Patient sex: M
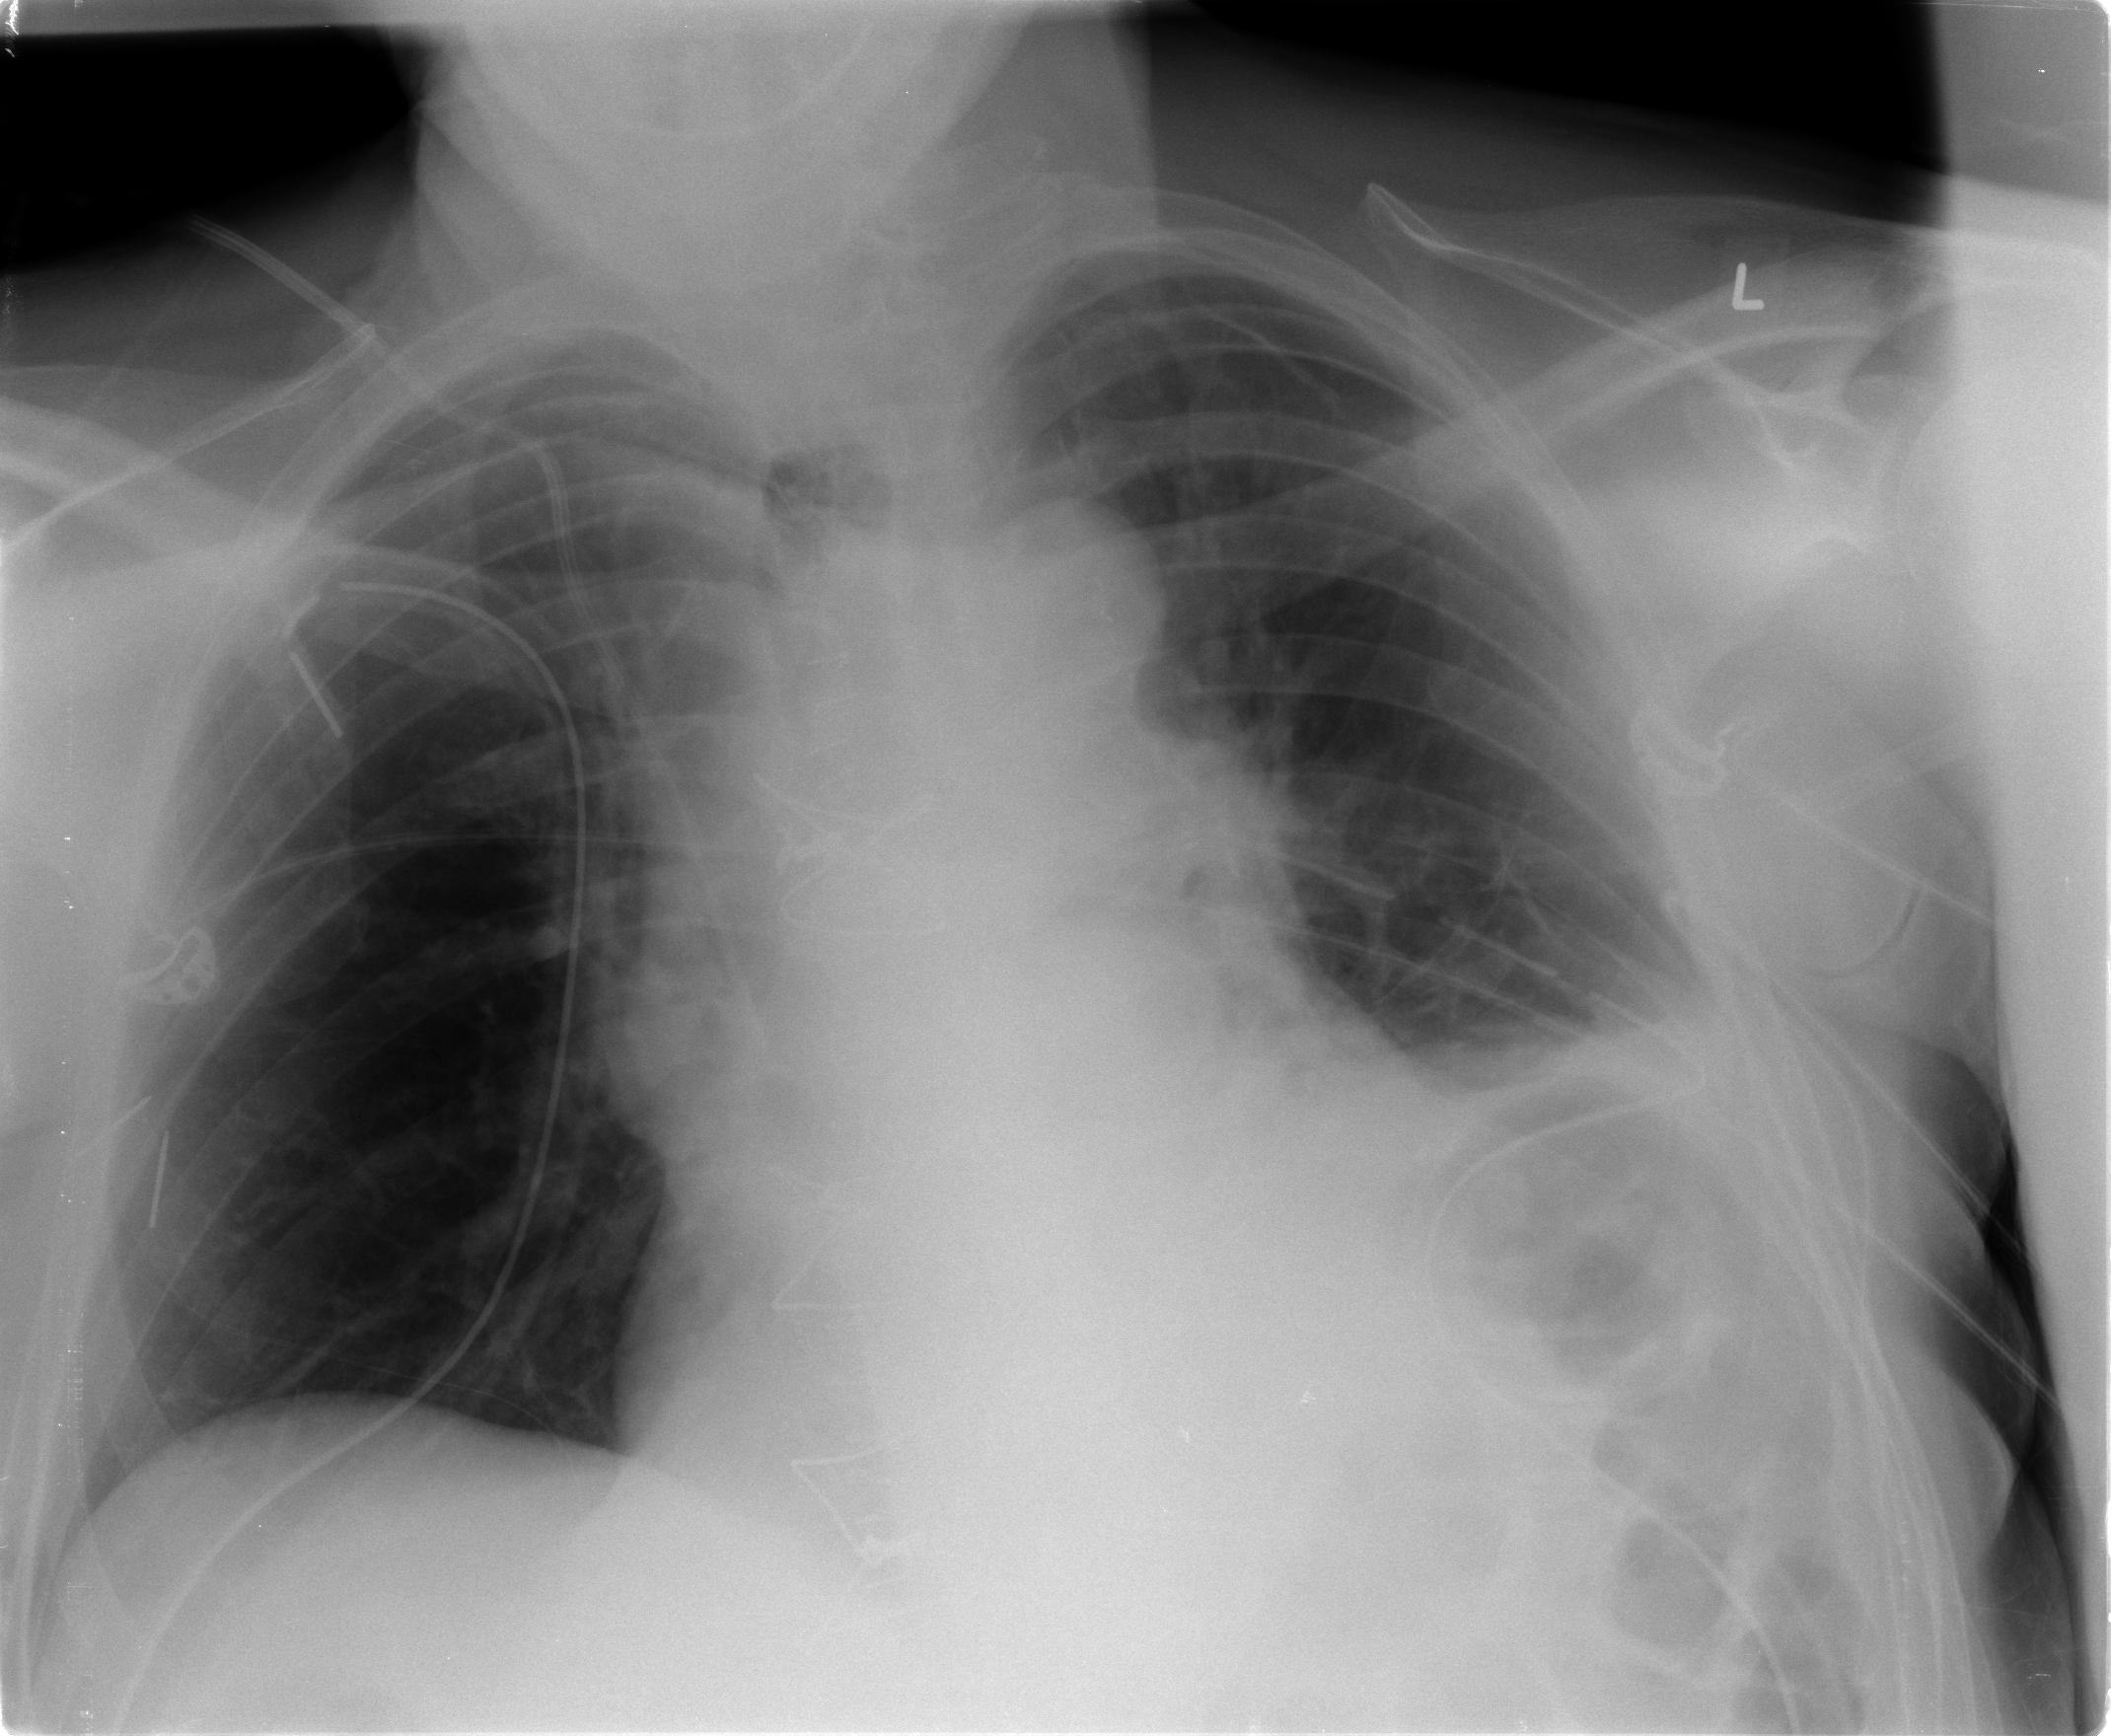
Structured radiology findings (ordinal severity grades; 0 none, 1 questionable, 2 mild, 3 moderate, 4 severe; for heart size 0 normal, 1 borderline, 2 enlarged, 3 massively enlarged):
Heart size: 1
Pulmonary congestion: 2
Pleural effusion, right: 0
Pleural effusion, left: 2
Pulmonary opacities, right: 0
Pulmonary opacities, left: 0
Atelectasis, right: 2
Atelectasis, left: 3